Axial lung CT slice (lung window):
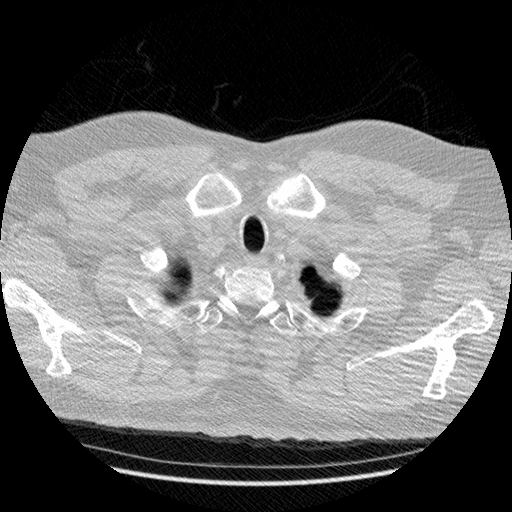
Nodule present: no